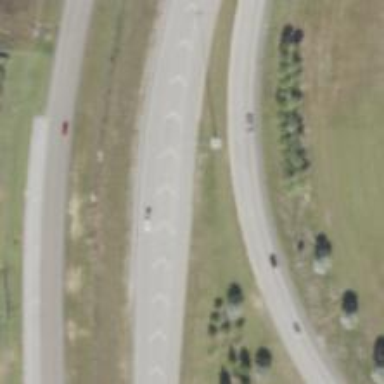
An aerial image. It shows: Folded diamond junction on motorway link.